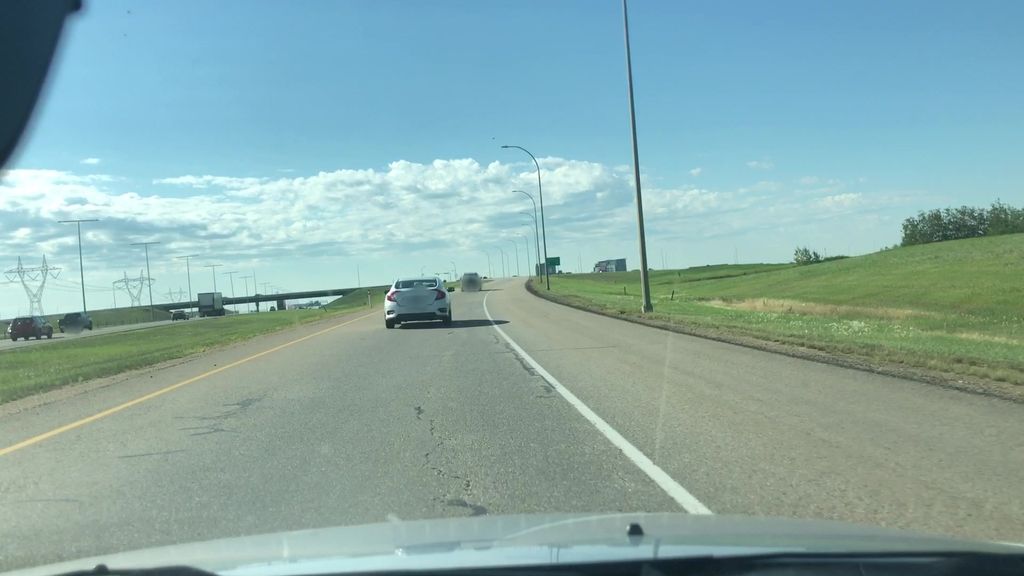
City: edmonton